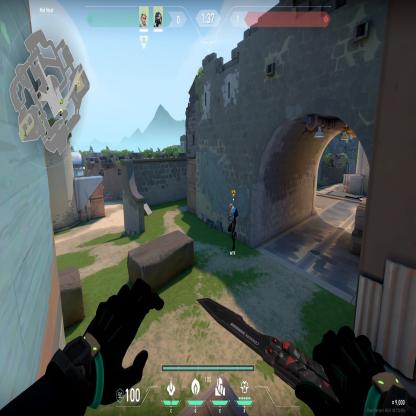
Label: teammate